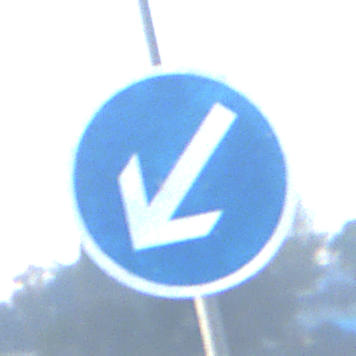
Verkehrszeichen: VorgeschriebeneVorbeifahrtLinks
Umgebung: Outdoor, Nature
Tageszeit: Dawn
Wetter: Clear
Licht: Natural
Jahreszeit: NotSpecified
Kontrast: LowContrast